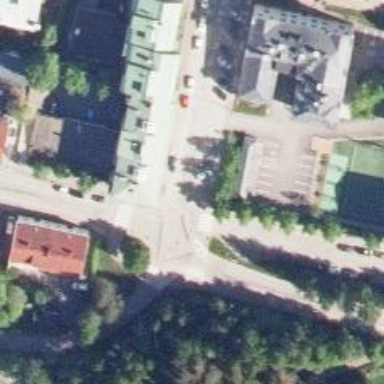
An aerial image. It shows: Uncontrolled crossing on the road.